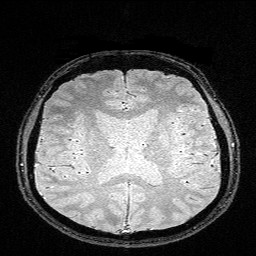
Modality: FLASH
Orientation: coronal
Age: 25
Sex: male